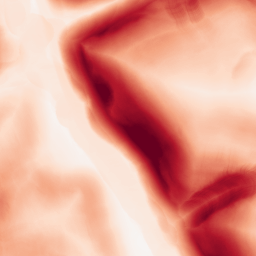
Category: morphological
Decomposition family: morphological_gradient
Decomposition parameters: size: 15
shape: disk
Upsampling method: lanczos
Upsampling parameters: scale: 2
Upsampling scale: 2